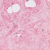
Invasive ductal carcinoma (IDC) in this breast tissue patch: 0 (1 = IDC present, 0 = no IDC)